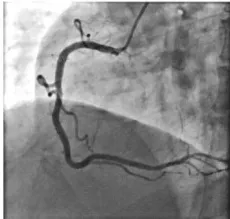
Coronary angiography results for Case 2. Right coronary artery: Left anterior oblique 45.
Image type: radiology (ultrasound)